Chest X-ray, PA view. Patient: 58 years old, sex F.
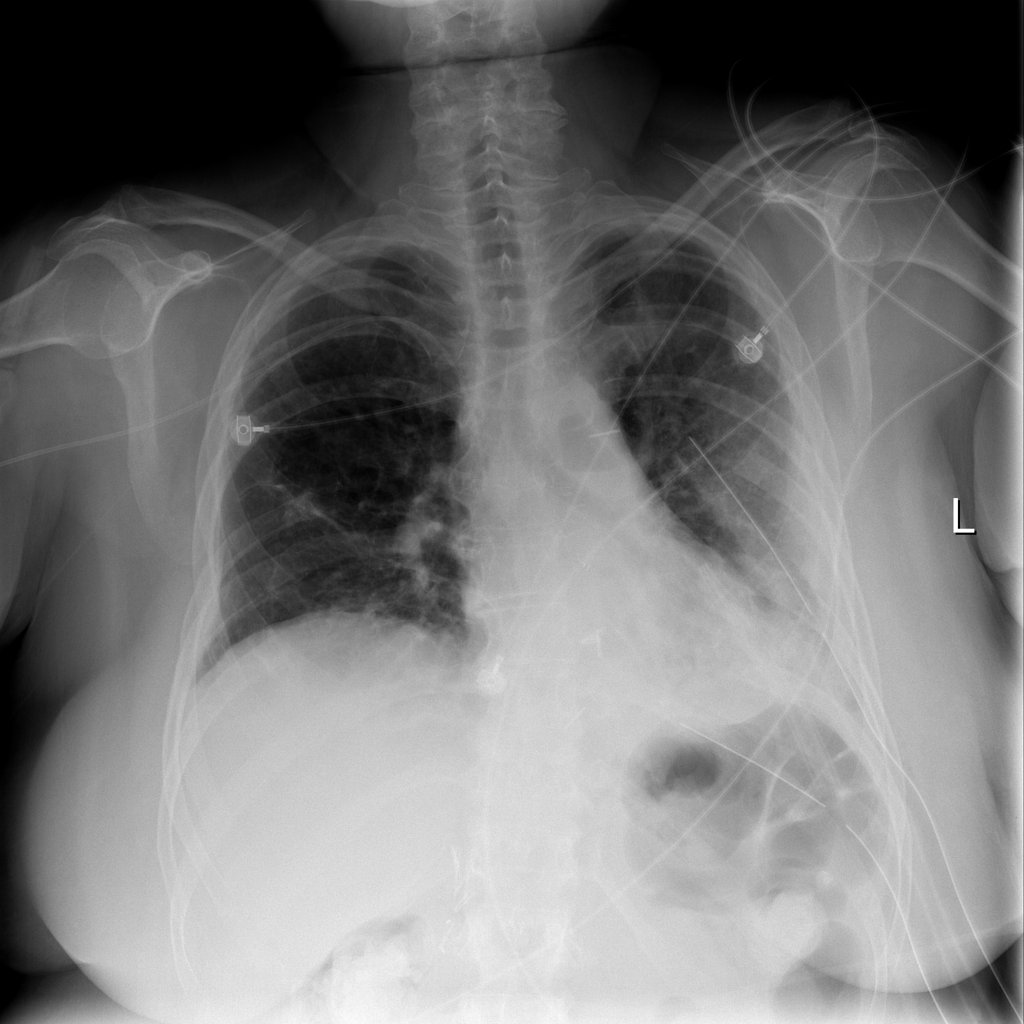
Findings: No Finding